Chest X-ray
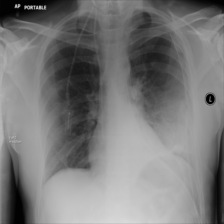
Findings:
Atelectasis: negative
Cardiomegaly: negative
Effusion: negative
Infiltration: negative
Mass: negative
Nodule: negative
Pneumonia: negative
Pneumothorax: negative
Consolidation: negative
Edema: negative
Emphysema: negative
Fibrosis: negative
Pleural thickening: negative
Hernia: negative